Interaction volume radius: 5 \u00c5
Interaction volume height: 10 \u00c5
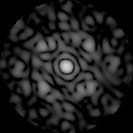
Disorder parameter: 0.6658